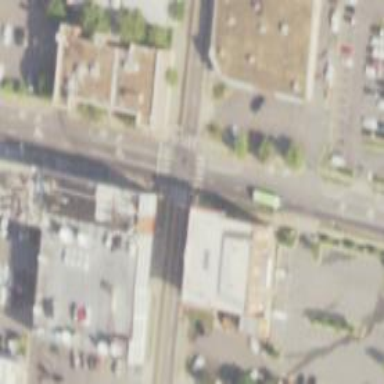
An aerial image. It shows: Marked crossing with zebra markings on the road.